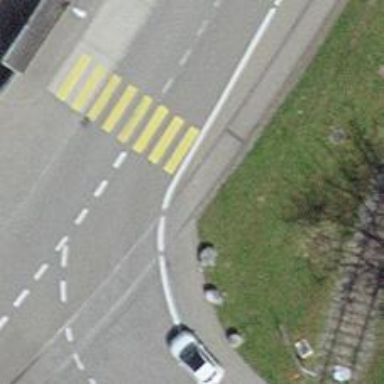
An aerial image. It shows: Railway crossing.